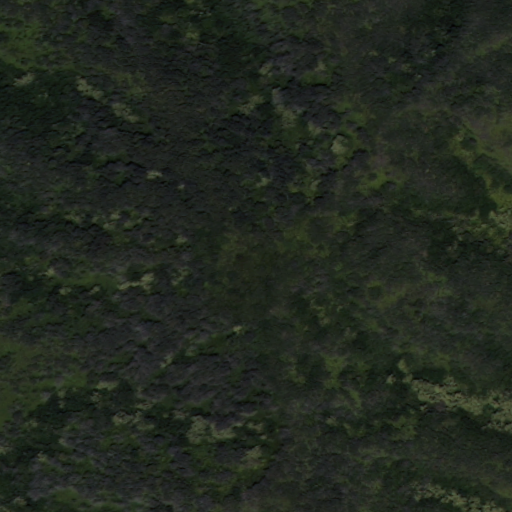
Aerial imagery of mountain in Hawaii named Maunakini containing only unknown